Question: How can I vertically center the content that I have inside a accessoryView from a UITableViewCell? The content is represented by a dynamically added UISwitch that is resized to 50% both width and height using:
'''
switchView.transform = CGAffineTransformMakeScale(0.5, 0.5);
'''
A picture with the problem is:

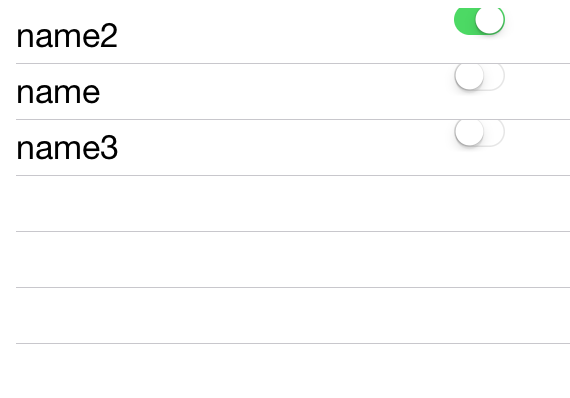
Answer: You cannot change the position of a 'accessoryView'. Please refer to the following question:
<URL>
It is okay for you to apply transformation such as scale, and rotation to the accessory view. However, you are not able to apply translate transformation to the accessory view. For example,
'''
switchView.transform = CGAffineTransformTranslate(CGAffineTransformMakeScale(0.5, 0.5),10,10);
'''
Only the scale part of the transformation is applied to the 'switchView'. Looking through the apple documentation, I also found this following line of note:
> ... The accessory view appears in the right side of the cell.
I don't think apple do want you to customized the location of the accessory view. Based on your question, I also tried changing the centre and the frame of the accessoryView, I do notice that the position of the accessoryView is not moving at all.
In short, If you really want to change the size of the 'UISwitch' and move it to the vertical align it in the table view cell, I think you have only one option: You will have to add 'UISwitch' as a subview of the cell and then you will have to freedom to do whatever you want.